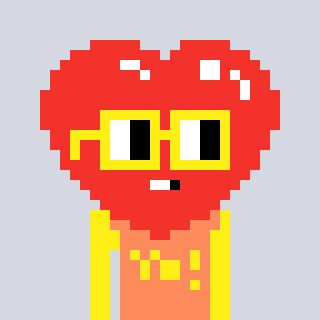
a pixel art character with square yellow glasses, a heart-shaped head and a peachy-colored body on a cool background